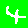
Digit: 4